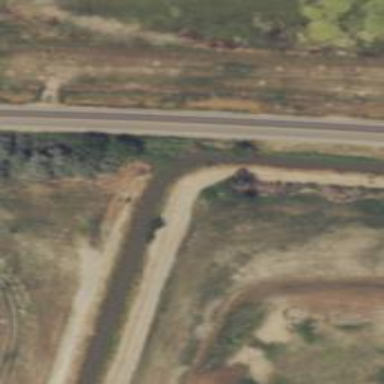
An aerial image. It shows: Canal.